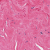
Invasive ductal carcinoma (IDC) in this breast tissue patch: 0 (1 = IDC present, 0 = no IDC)